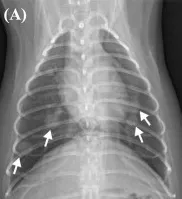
Changes in the pulmonary nodules on thoracic radiographs from before toceranib administration to 2 weeks, 2 months, and 4 months after treatment initiation. Pulmonary nodules with well-defined borders are indicated by white arrows, whereas regressed nodules are indicated by yellow dashed arrows. (A) Prior to toceranib administration, multiple pulmonary nodules with soft tissue opacity are observed throughout the generalized lung field. The pulmonary nodule with the largest size measures 11.4 x 8.8 mm.
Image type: radiology (x_ray)